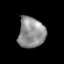
Tissue: prostate
Cell type: T cells
Senescence score: 0.3477
Nuclear area (px): 805
Mean DAPI intensity: 143.732